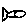
Label: fish